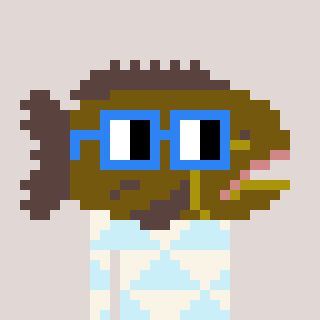
a pixel art character with square blue glasses, a grouper-shaped head and a cold-colored body on a warm background